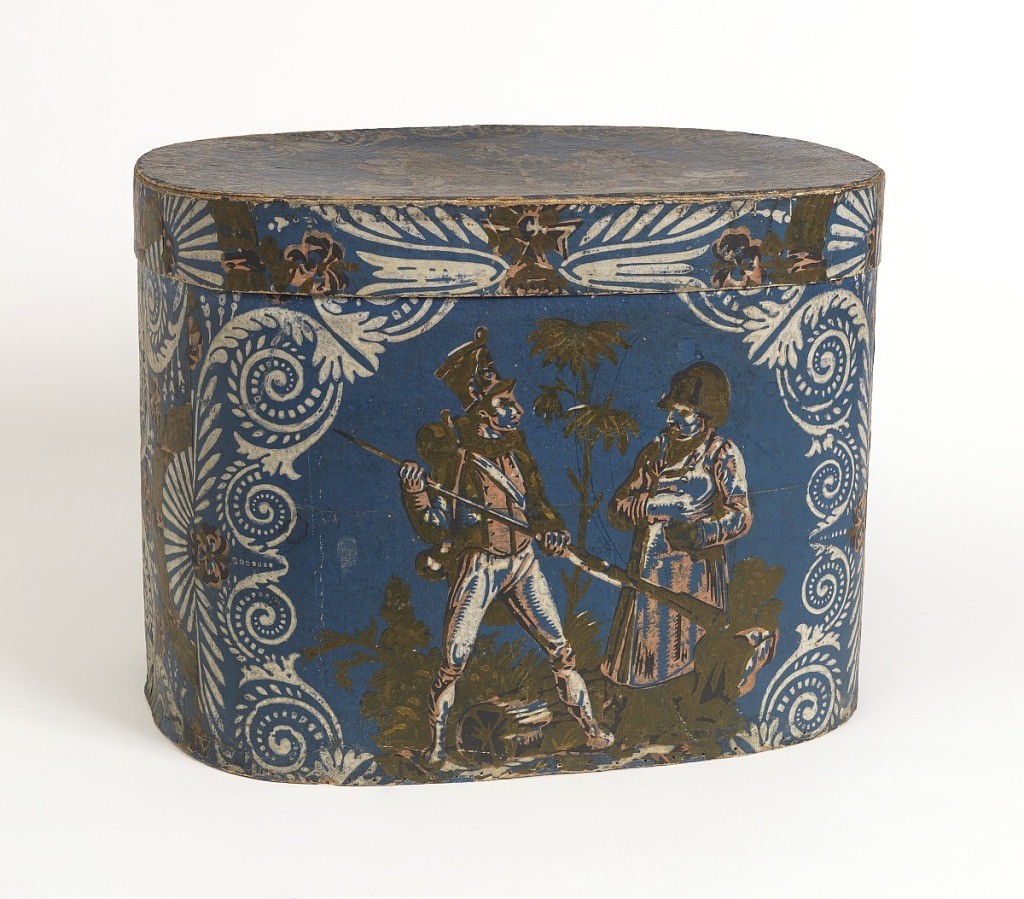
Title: Bandbox
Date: ca. 1831–40
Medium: Block-printed on handmade paper, pasteboard support
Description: Blue field. Napolean and French soldier being challenged by a soldier with a musket. Printed in dull pink and olive, with white decoration.